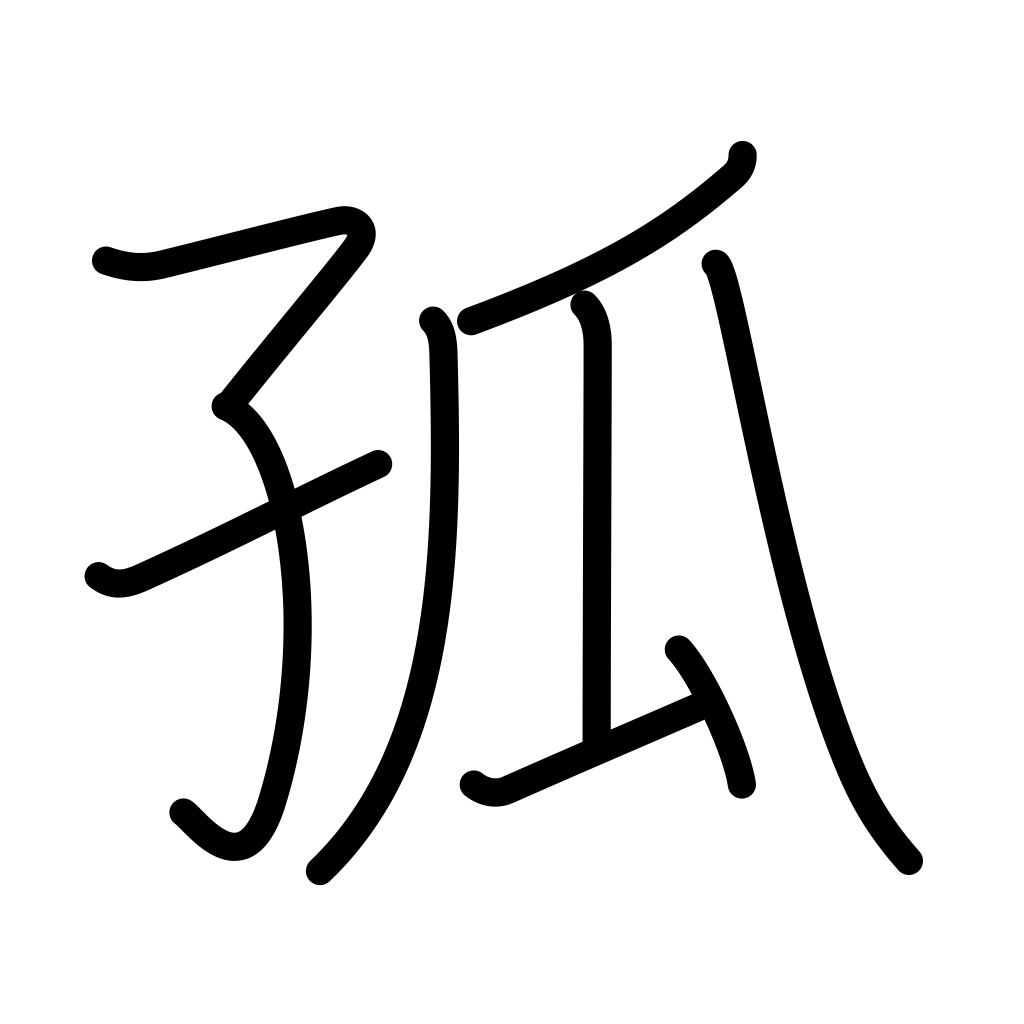
Meaning: orphan, alone